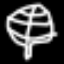
Label: leaf